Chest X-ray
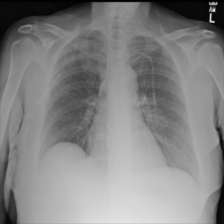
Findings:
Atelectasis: negative
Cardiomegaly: negative
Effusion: negative
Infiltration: negative
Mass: negative
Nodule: negative
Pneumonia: negative
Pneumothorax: negative
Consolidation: negative
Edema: negative
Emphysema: negative
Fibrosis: negative
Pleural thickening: negative
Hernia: negative